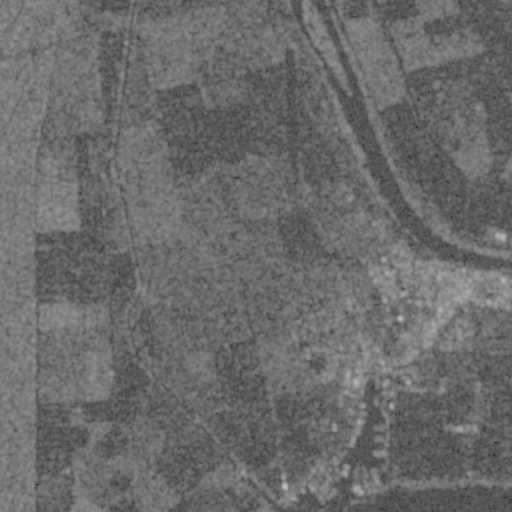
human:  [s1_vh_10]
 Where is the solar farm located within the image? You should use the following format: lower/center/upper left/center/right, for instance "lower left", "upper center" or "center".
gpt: The solar farm is located in the lower center of the image.
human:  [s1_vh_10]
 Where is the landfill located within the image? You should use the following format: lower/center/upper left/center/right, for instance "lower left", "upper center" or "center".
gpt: There is no landfill in the image.

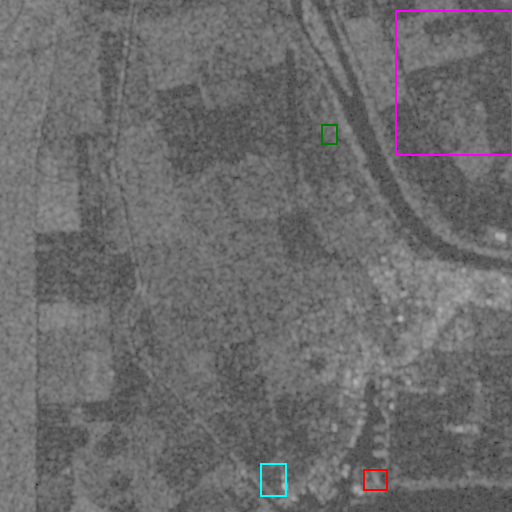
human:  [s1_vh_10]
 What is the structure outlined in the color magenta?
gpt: The structure outlined in magenta is a crop field.
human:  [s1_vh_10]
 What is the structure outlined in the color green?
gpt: The structure outlined in green is a park.
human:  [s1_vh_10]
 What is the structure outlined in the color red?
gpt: The structure outlined in red is a parking lot.
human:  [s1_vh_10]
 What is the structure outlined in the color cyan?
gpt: The structure outlined in cyan is a solar farm.
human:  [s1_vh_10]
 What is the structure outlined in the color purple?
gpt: There is no purple outline.